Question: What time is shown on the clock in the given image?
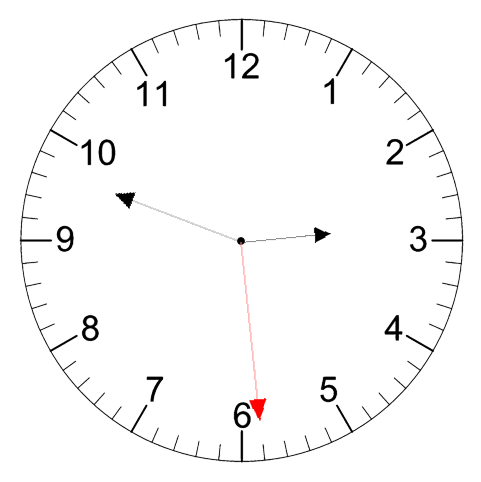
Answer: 02:48:29